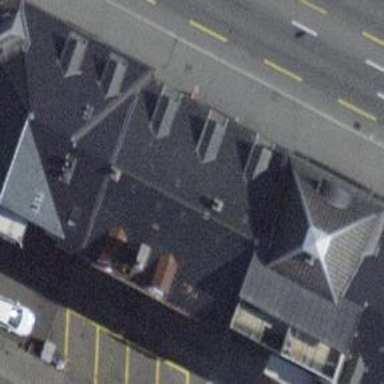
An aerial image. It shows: Fast food establishment.